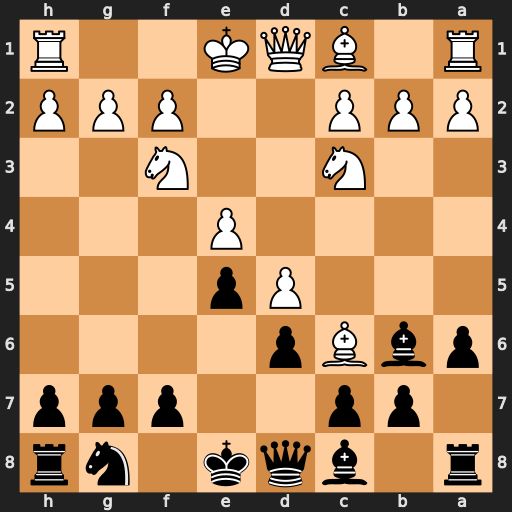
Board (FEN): r1bqk1nr/1pp2ppp/pbBp4/3Pp3/4P3/2N2N2/PPP2PPP/R1BQK2R
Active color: b
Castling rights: KQkq
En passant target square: -
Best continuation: bxc6